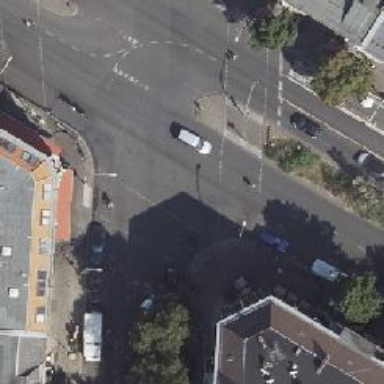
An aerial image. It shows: Road crossing with traffic signals.